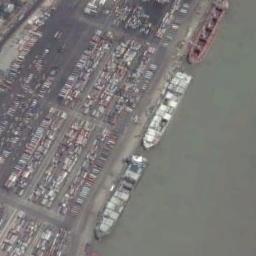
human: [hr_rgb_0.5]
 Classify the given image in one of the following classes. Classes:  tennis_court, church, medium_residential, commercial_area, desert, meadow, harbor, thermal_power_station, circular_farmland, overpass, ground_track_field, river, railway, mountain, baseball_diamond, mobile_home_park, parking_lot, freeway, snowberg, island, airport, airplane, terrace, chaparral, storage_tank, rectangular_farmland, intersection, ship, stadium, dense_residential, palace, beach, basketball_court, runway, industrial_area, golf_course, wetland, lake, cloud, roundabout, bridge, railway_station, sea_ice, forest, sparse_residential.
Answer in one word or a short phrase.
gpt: ship